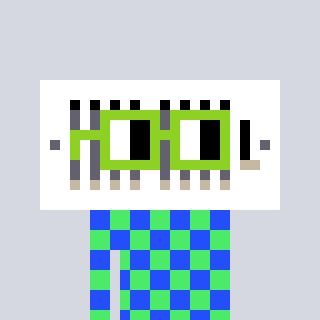
a pixel art character with square light green glasses, a vent-shaped head and a teal-colored body on a cool background